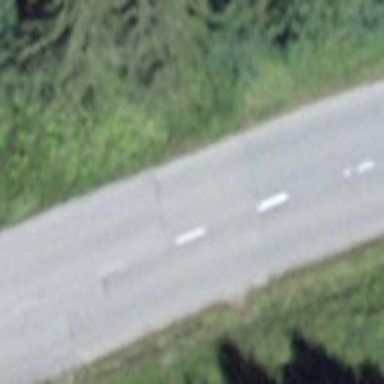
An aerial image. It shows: Asphalt road classified as primary highway.